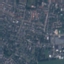
Land use / land cover class: Residential